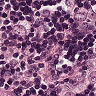
Metastatic tissue present: yes